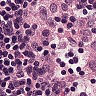
Metastatic tissue present: no